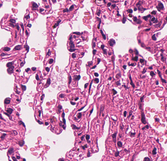
Tumor epithelial tissue: no
Tumor-associated stroma tissue: no
Normal tissue: yes